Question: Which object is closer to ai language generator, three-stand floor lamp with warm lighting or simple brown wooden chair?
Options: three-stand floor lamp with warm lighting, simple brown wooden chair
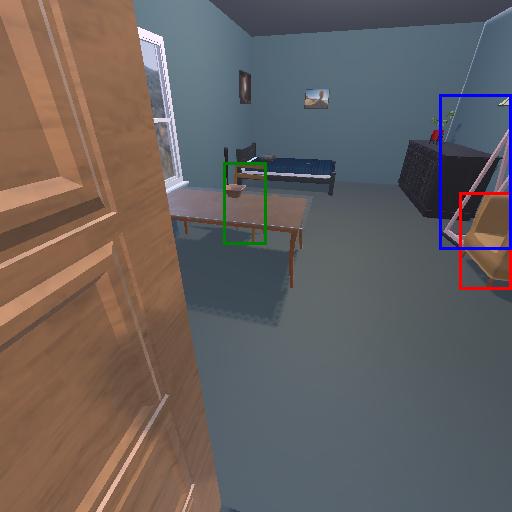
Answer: three-stand floor lamp with warm lighting